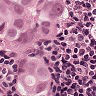
Metastatic tissue present: yes